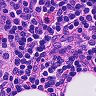
Metastatic tissue present: no